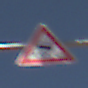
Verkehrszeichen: SchleuderOderRutschgefahr
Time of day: Midday
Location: Outdoor (Nature)
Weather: Clear
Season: NotSpecified
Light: Natural